Question: I successfully uploaded a text file (say Another.java) using the following code, but it gives me an error while trying to open the uploaded file. Thanks in advance.
fileUpload.jsp
'''
<form action="test.jsp" method="post" enctype="multipart/form-data">
<input type="file" name="file"/>
<br/>
<input type="submit" value="Upload">
</form>
</body>
'''
test.jsp
'''
<%@page import="org.apache.commons.fileupload.FileItem"%>
<%@page import="org.apache.commons.fileupload.disk.DiskFileItemFactory"%>
<%@page import="org.apache.commons.fileupload.servlet.ServletFileUpload"%>
<%@page import="java.io.*"%>
<%@page import="java.util.*"%>
<%-- <%@page import="org.apache.commons.io.*" %> --%>
<%@page import="org.apache.commons.io.*"%>
<%@page import="org.apache.commons.fileupload.FileUploadException"%>
<%@page contentType="text/html" pageEncoding="UTF-8"%>
<%
try {
String username = "";
List<FileItem> items = new ServletFileUpload(
new DiskFileItemFactory()).parseRequest(request);
for (FileItem item : items) {
if (item.isFormField()) {
// Process regular form field (input type="text|radio|checkbox|etc", select, etc).
String fieldname = item.getFieldName();
String fieldvalue = item.getString();
if (fieldname.equals("vsrd")) {
username = fieldvalue;
}
// ... (do your job here)
} else {
// Process form file field (input type="file").
String fieldname = item.getFieldName();
String filename = FilenameUtils.getName(item.getName());
InputStream filecontent = item.getInputStream();
byte[] b = new byte[filecontent.available()];
FileOutputStream fos = new FileOutputStream(
"/home/visruth/Desktop/Out" + filename);
fos.write(b);
fos.close();
// ... (do your job here)
}
}
} catch (FileUploadException e) {
throw new ServletException("Cannot parse multipart request.", e);
}
%>
'''
error while trying to open 'OutAnother.java':

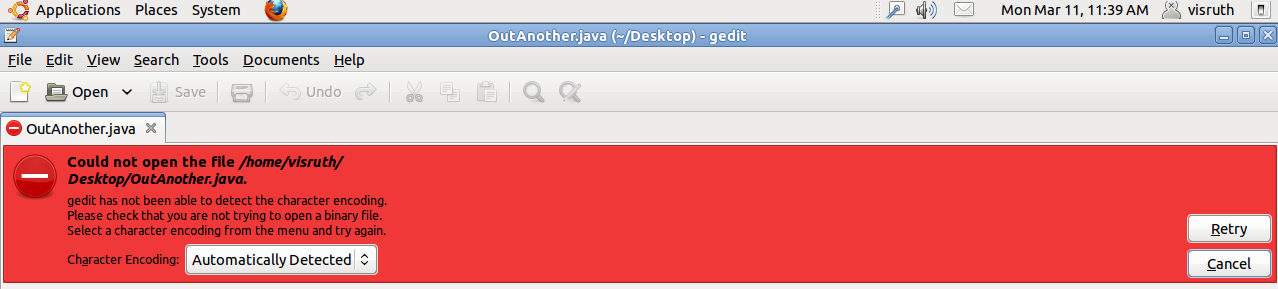
Answer: I fixed it by adding the following code :
'''
byte[] b = new byte[filecontent.available()];
filecontent.read(b);
'''